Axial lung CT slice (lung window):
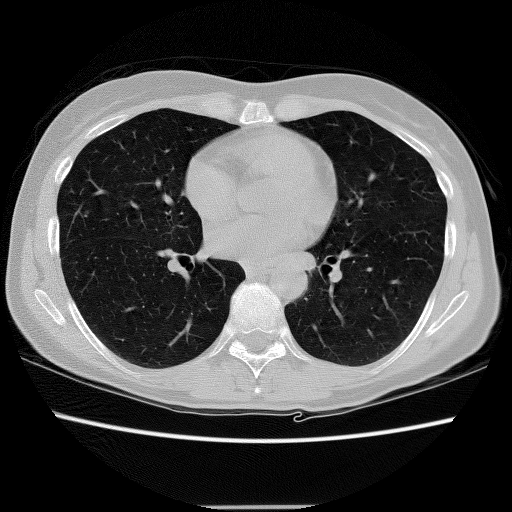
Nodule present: no